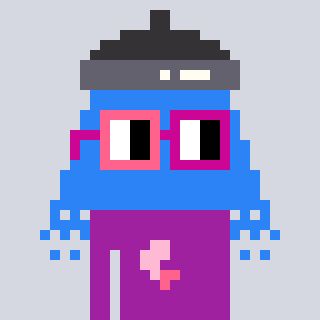
a pixel art character with square pink and red glasses, a shower-shaped head and a magenta-colored body on a cool background